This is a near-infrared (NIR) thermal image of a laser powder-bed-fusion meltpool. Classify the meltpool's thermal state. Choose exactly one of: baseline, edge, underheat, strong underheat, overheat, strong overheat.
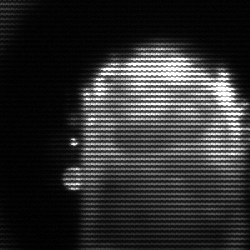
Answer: baseline